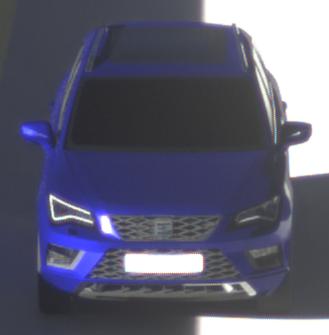
Make: SEAT
Model: Ateca 1.0 TSI Ecomotive
Detailed model: Ateca (5FP)
Model produced from: 2016/08
Model produced until: 2018/08
Doors: 5
Color: blue
Road condition: dry road
Daytime: morning or afternoon
Contrast: high contrast